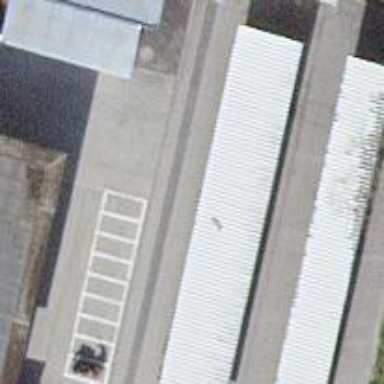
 featuring asphalt surface for added durability."